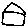
Label: house